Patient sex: F
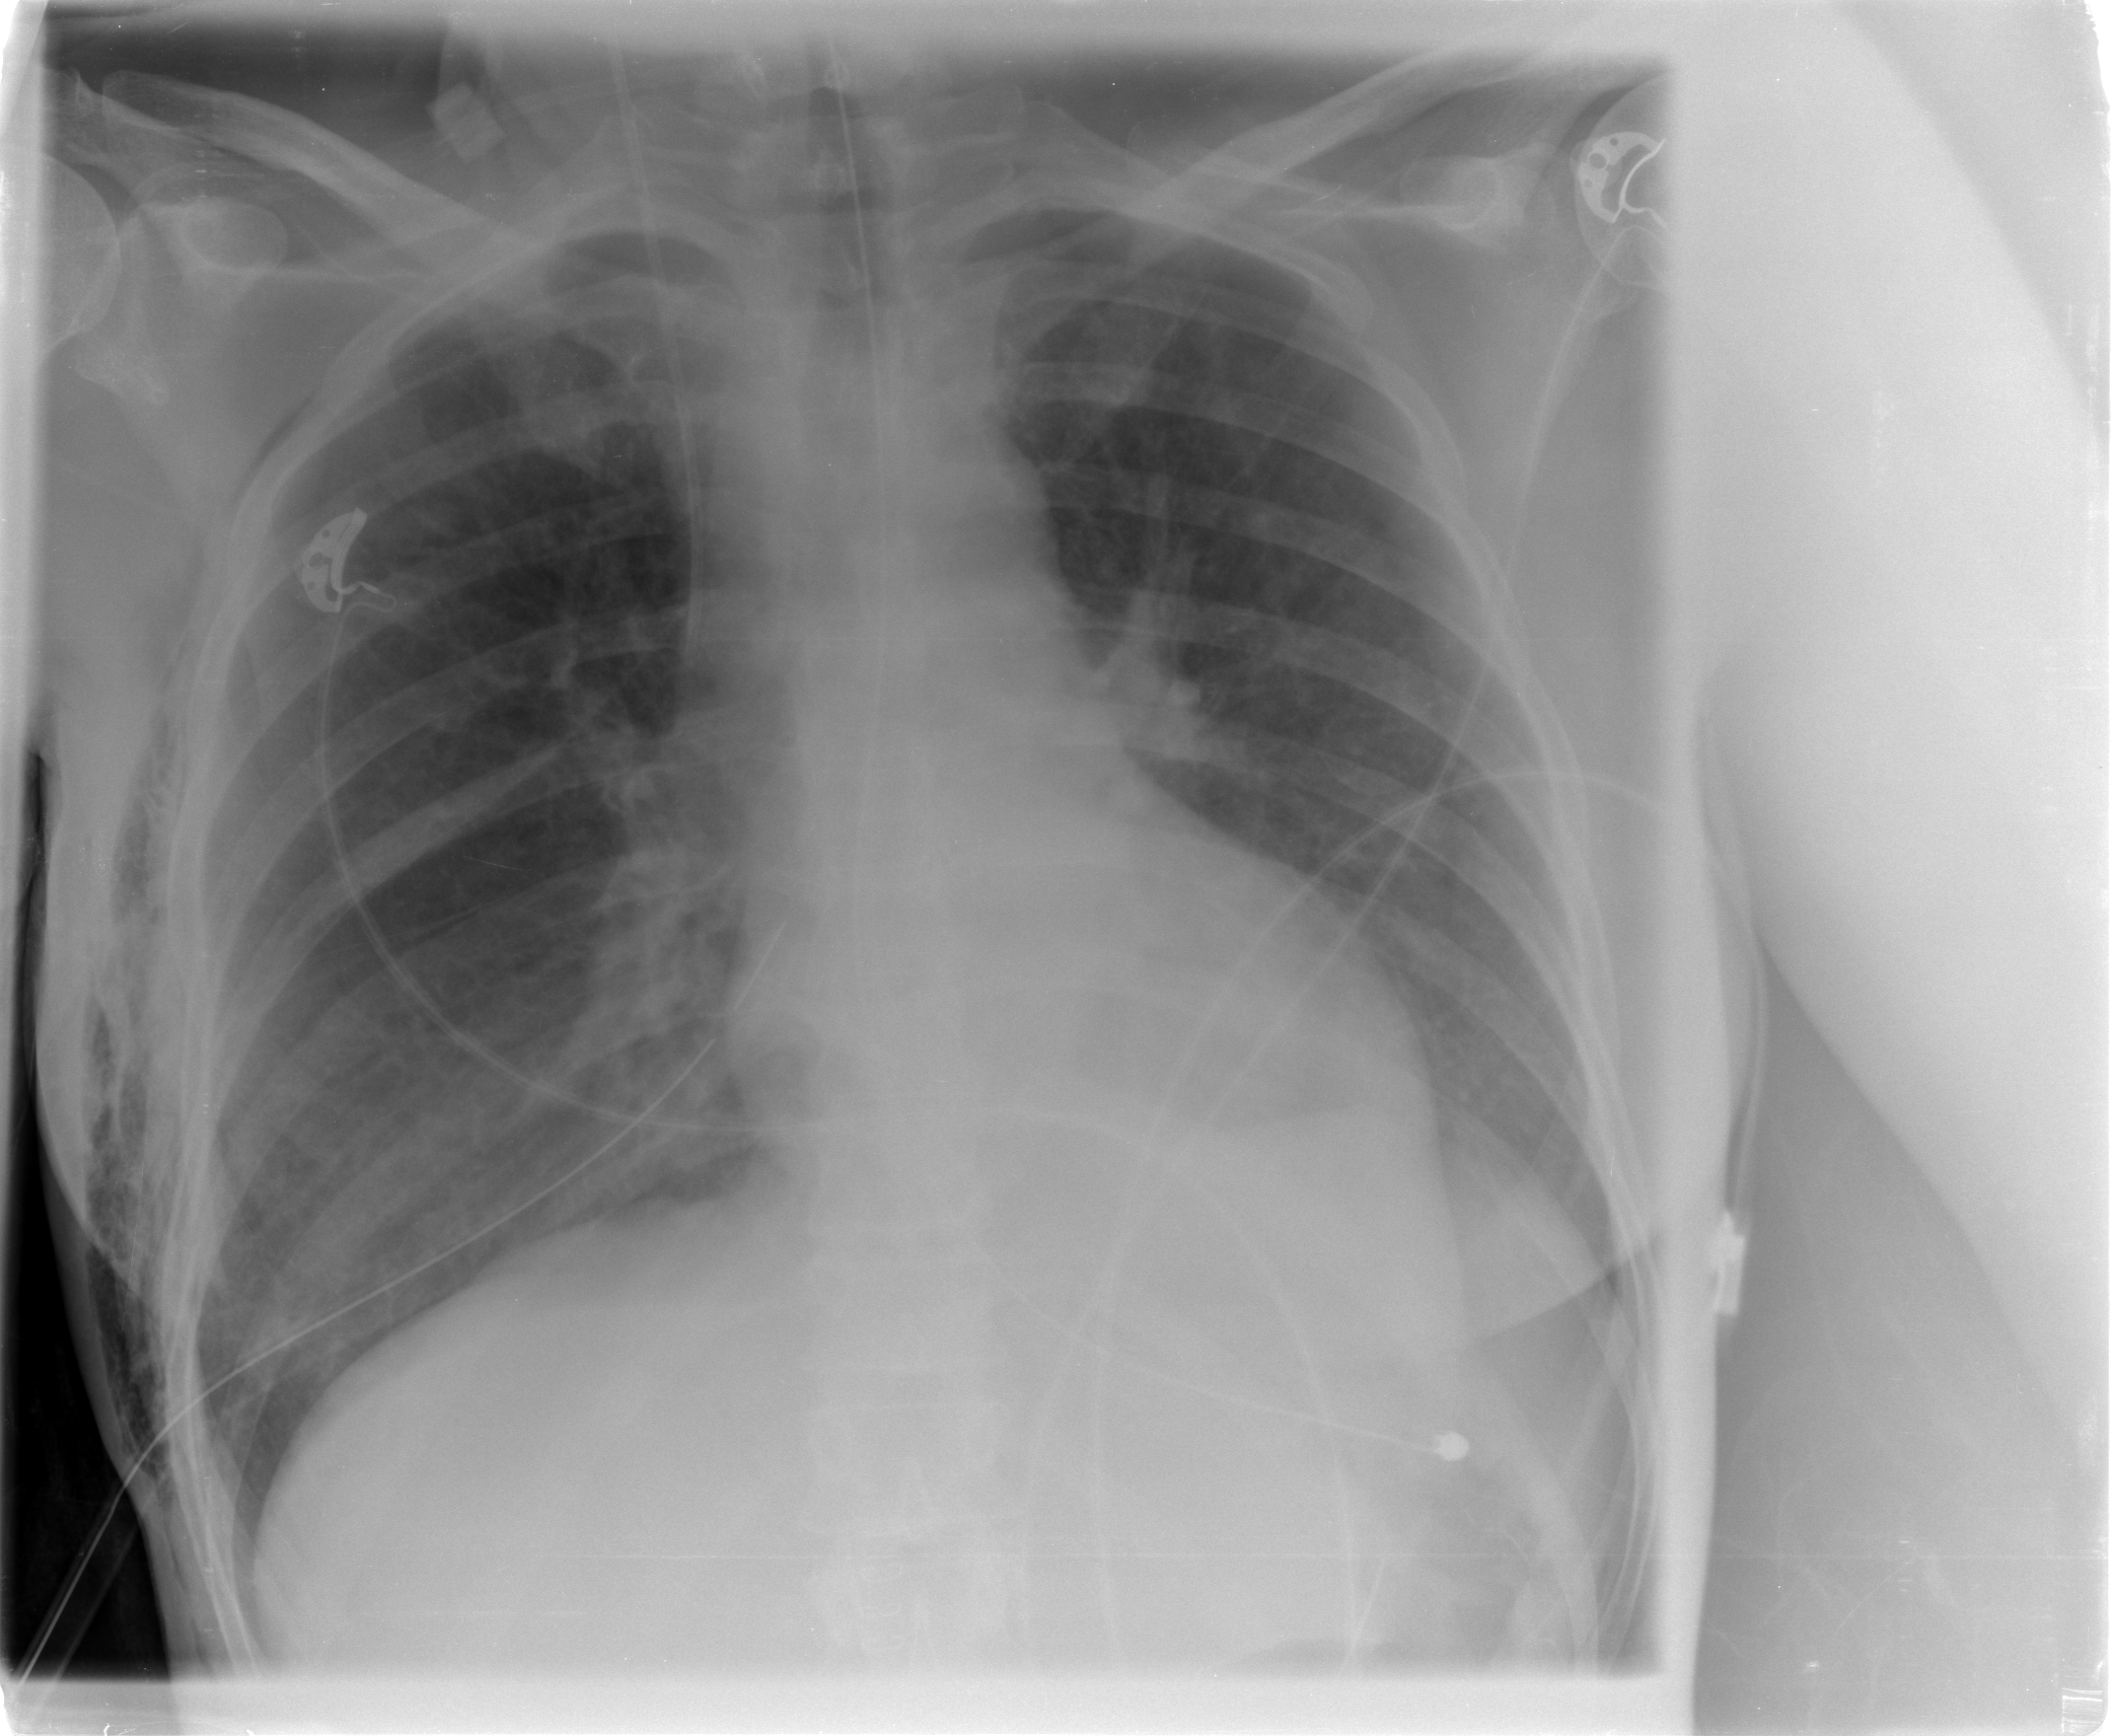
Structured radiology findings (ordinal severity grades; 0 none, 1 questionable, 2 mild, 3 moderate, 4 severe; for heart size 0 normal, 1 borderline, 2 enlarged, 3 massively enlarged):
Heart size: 0
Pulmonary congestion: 0
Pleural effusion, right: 0
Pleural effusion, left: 2
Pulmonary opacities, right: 0
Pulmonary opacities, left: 0
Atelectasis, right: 0
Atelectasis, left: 2